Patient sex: M
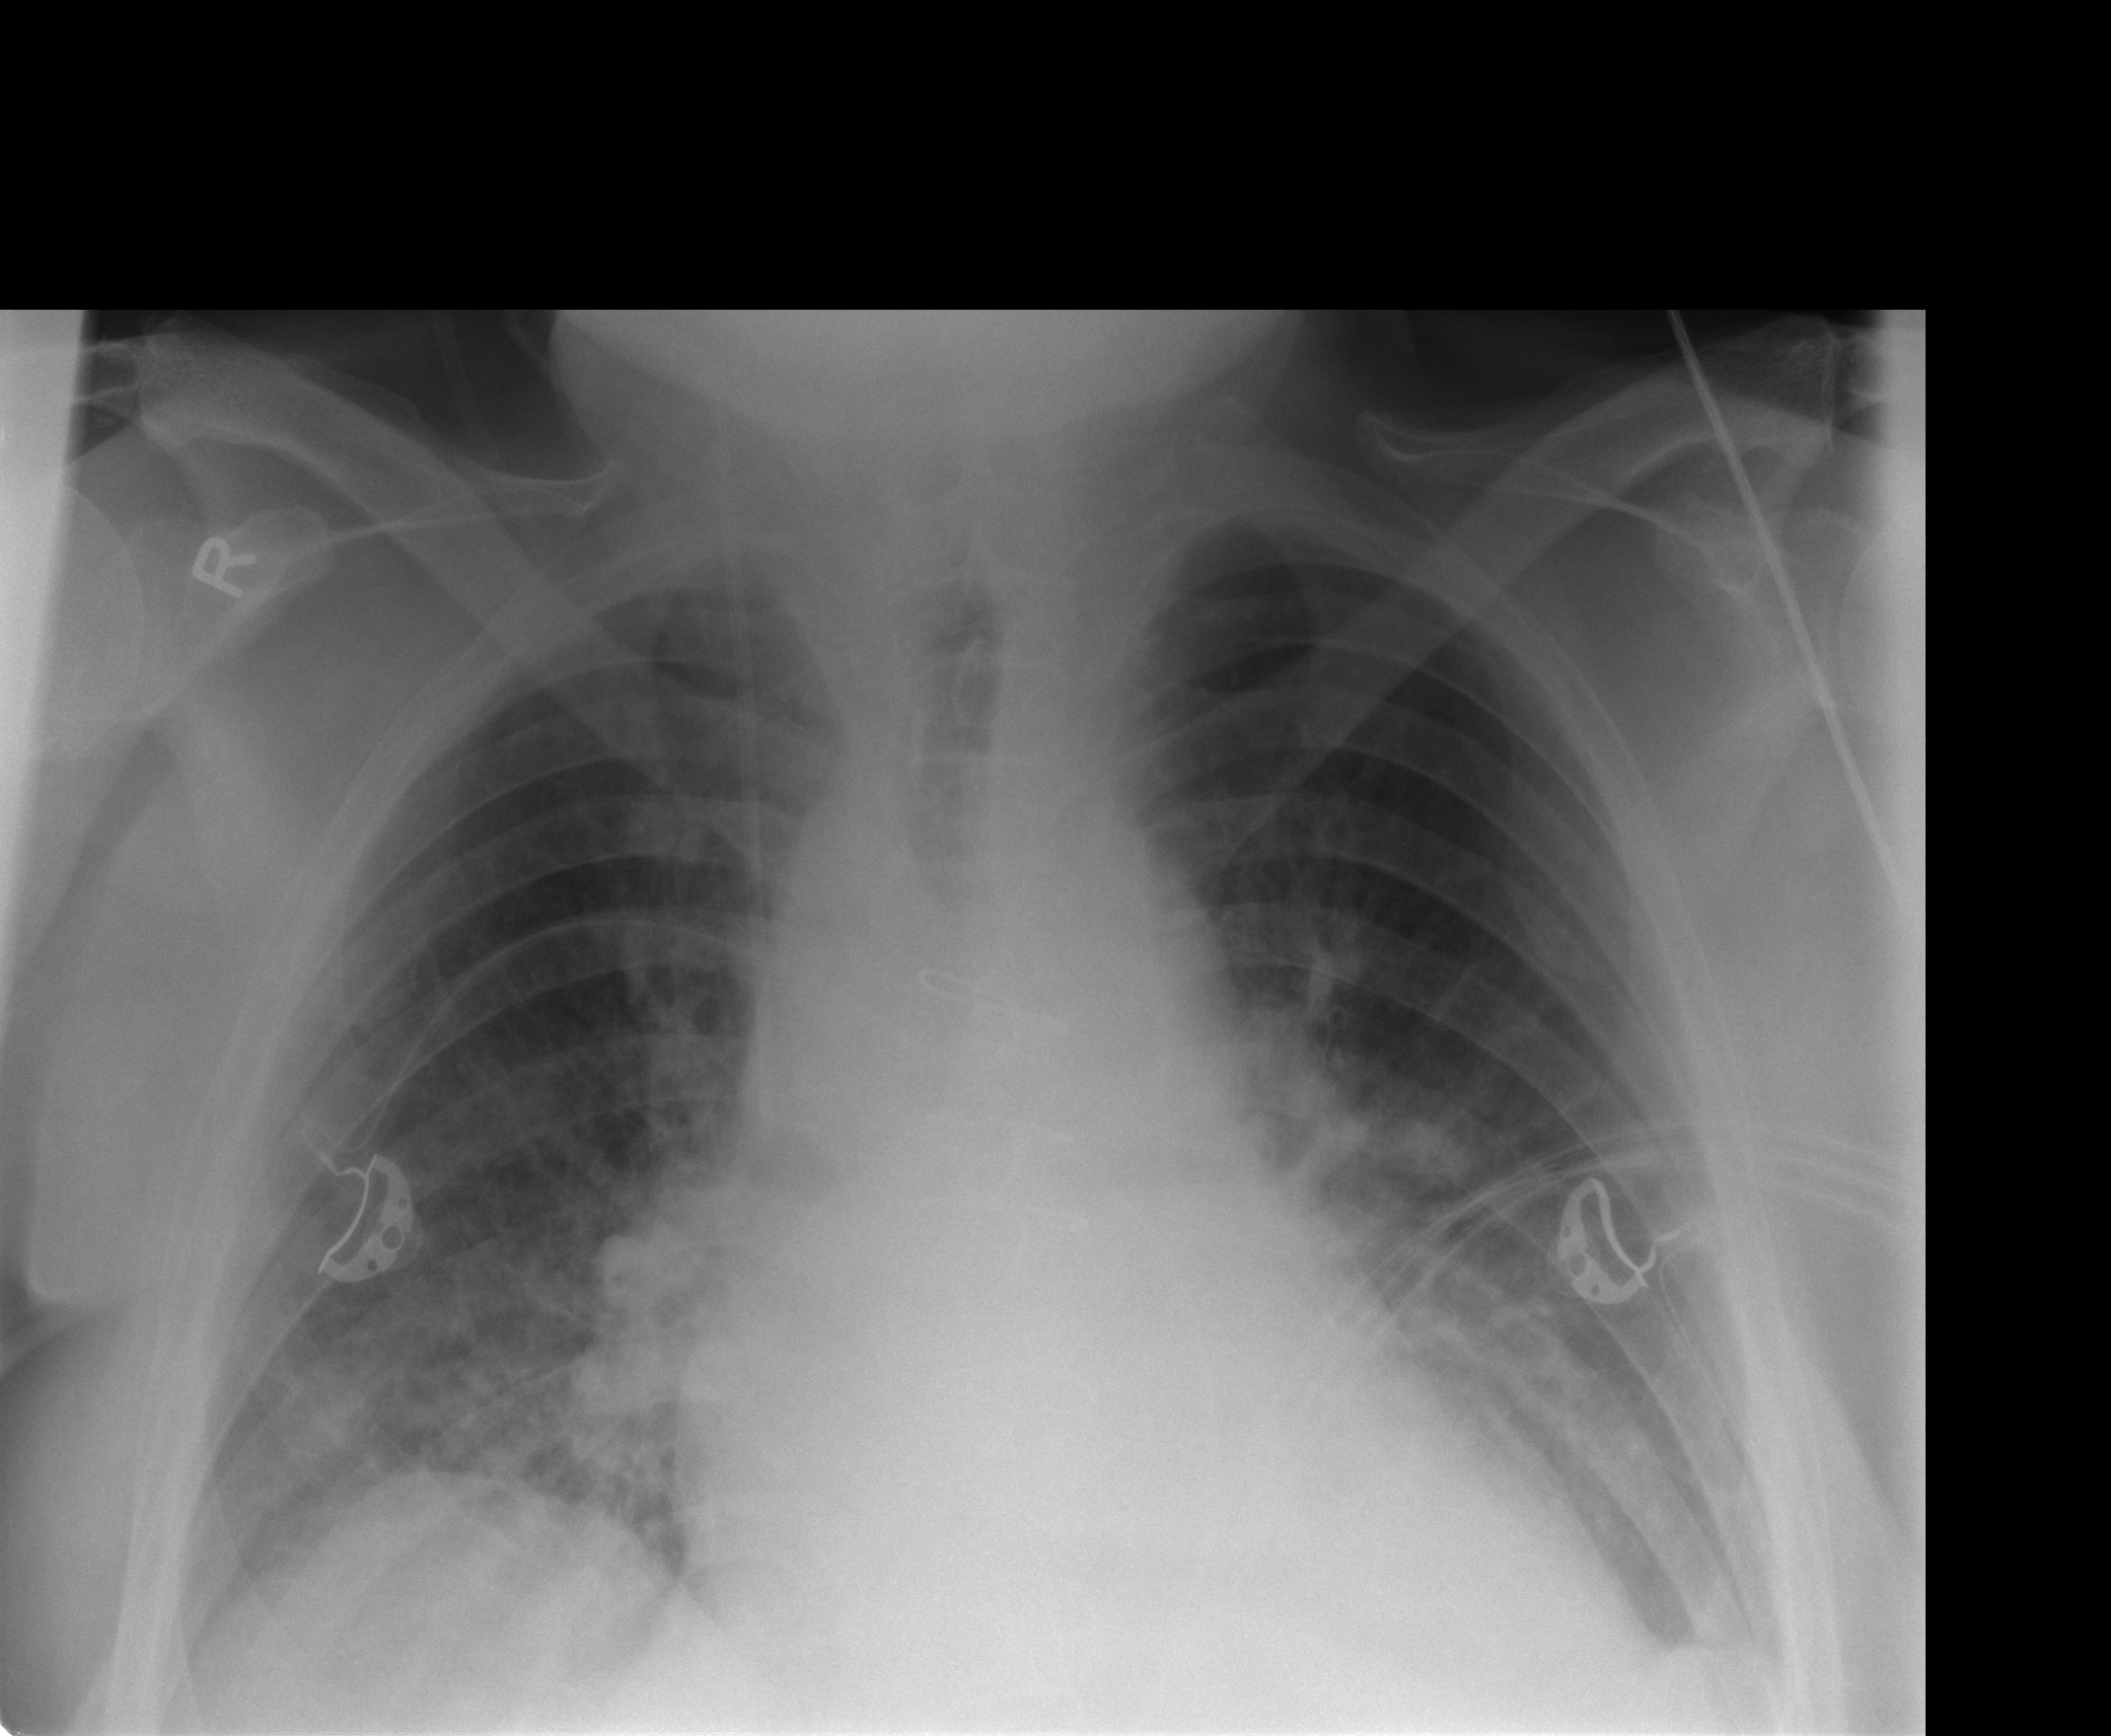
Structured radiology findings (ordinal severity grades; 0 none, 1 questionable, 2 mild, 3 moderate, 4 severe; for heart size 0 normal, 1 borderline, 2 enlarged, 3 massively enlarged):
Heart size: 2
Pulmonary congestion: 2
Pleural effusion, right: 2
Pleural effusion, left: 1
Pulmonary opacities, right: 2
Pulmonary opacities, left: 0
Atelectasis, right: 3
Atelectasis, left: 2